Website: crate-barrel
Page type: account-selection
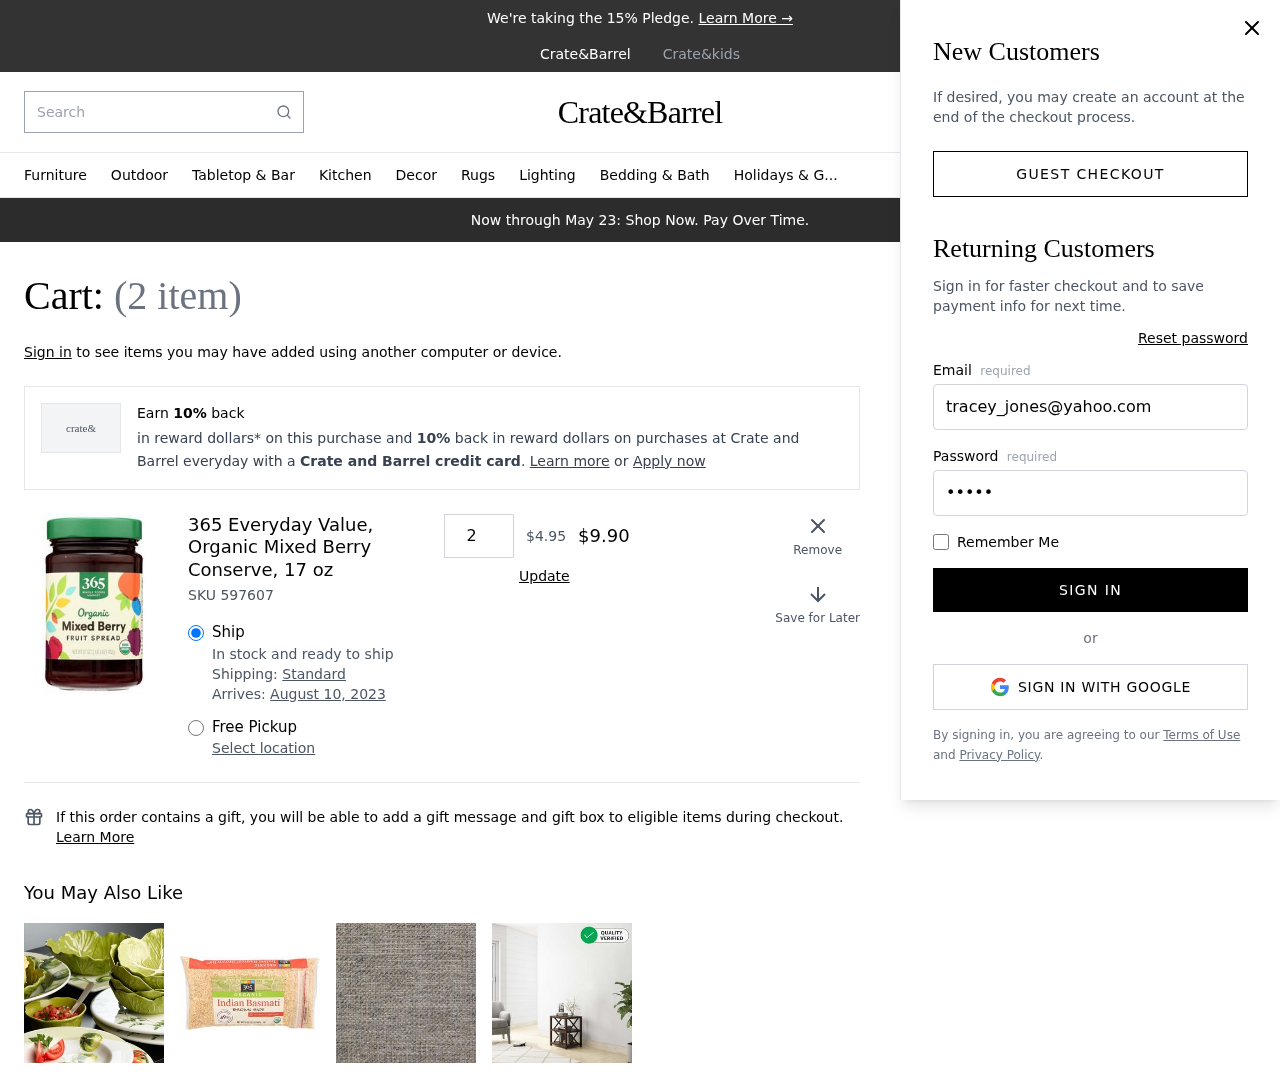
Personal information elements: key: PII_EMAIL
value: tracey_jones@yahoo.com
Product elements: key: PRODUCT1_NAME
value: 365 Everyday Value, Organic Mixed Berry Conserve, 17 oz
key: PRODUCT1_PRICE
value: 4.95
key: PRODUCT1_QUANTITY
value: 2
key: PRODUCT1_SKU
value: SKU 597607
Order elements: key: ORDER_NUM_ITEMS
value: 2
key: ORDER_DELIVERY_DATE
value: August 10, 2023
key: ORDER_SUBTOTAL
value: $9.90
Search elements: key: HEADER_SEARCH
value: Search